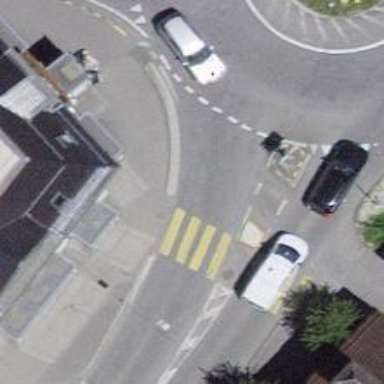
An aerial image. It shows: Marked crossing with pedestrian island.